Question: I'm displaying a dialogfragment in my app and I notice that even when I set the fragments' y position to the bottom of the screen there's still a margin visible:
'''
Display display = getActivity().getWindowManager().getDefaultDisplay();
Point size = new Point();
display.getSize(size);
windowParams.y = size.y;
'''
In the below screenshot you can see that the light blue (my dialogfragment) is still appearing some distance away from the bottom of the screen despite being set to the bottom of the screen. How do I remove this margin?

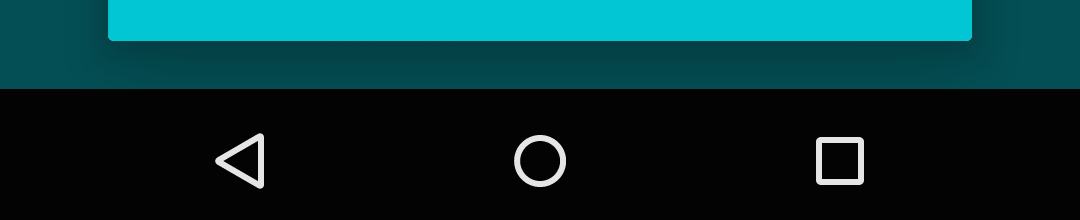
Answer: The solution is to add this line:
'''
setStyle(DialogFragment.STYLE_NO_FRAME, 0);
'''